Interaction volume radius: 5 \u00c5
Interaction volume height: 15 \u00c5
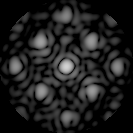
Disorder parameter: 0.2297